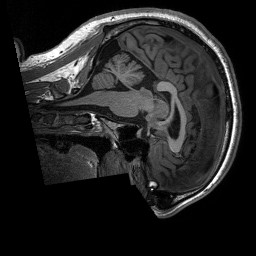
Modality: T1w
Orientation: sagittal
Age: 27
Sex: male
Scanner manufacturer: siemens
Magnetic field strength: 3 T
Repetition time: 2.3 s
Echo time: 0.00197 s